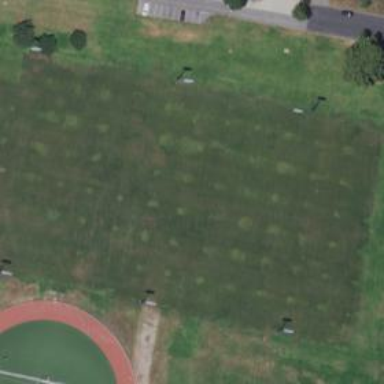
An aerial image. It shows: Soccer pitch for leisureland activities.